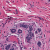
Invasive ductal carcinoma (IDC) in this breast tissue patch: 0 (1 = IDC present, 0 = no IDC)